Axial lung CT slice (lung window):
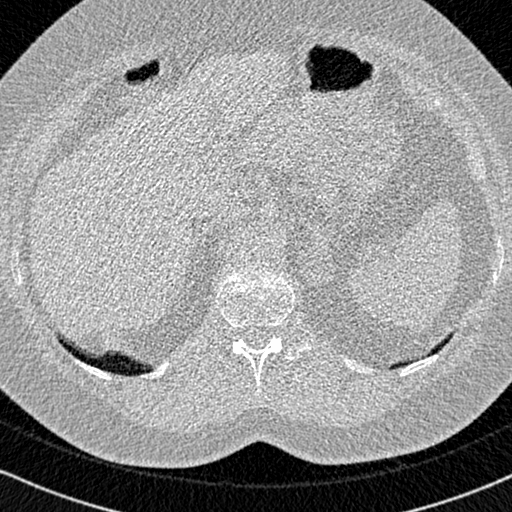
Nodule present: no